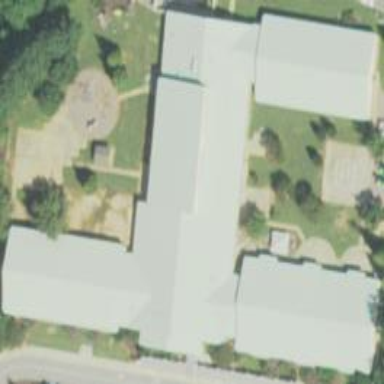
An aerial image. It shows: School building.